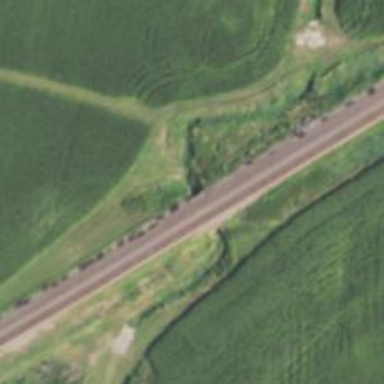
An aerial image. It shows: Culvert tunnel.